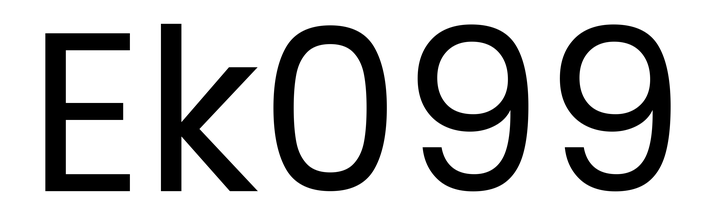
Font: Poppins-Regular